Field crop: maize
Growth stage: 1
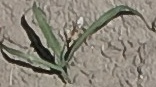
Species: sorghum